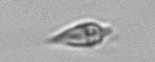
Label: Oxytoxum